Interaction volume radius: 5 \u00c5
Interaction volume height: 10 \u00c5
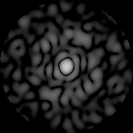
Disorder parameter: 0.8444